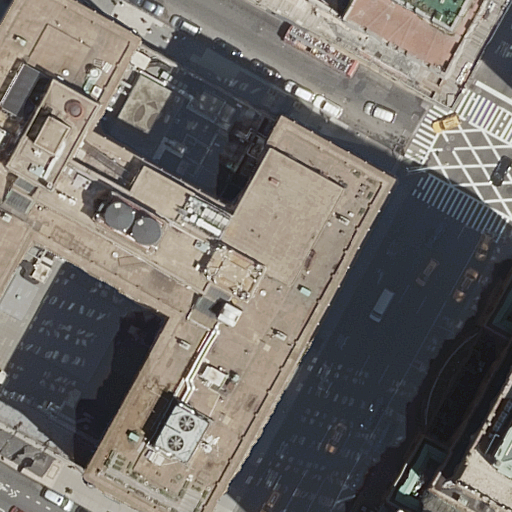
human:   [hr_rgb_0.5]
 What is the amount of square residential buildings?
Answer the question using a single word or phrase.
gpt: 0

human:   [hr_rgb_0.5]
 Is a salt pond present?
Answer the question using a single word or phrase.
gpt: no

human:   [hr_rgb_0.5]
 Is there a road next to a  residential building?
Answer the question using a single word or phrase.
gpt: yes

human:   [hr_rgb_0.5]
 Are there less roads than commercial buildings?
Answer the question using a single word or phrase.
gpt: no

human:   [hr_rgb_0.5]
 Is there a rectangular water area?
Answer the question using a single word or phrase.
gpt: no

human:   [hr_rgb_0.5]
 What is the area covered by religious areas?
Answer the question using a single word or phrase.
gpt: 0m2

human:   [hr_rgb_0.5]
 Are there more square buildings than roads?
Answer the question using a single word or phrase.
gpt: no

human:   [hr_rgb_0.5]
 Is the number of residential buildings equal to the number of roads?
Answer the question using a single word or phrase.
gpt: no

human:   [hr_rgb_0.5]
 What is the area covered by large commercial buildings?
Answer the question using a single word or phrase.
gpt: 0m2

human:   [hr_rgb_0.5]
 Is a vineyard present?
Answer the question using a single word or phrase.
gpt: no

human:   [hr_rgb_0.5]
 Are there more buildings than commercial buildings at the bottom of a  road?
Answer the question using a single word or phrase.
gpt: yes

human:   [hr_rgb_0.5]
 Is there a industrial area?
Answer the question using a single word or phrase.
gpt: no

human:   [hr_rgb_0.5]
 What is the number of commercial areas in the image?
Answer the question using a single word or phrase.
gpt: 0

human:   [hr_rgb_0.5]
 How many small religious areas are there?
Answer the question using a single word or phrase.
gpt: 0

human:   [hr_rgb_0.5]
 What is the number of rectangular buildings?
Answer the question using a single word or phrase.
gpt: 3

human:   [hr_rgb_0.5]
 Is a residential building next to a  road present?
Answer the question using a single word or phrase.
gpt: yes

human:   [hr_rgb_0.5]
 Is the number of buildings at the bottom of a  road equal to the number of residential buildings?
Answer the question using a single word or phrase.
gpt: no

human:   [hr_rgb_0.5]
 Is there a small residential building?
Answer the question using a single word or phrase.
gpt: yes

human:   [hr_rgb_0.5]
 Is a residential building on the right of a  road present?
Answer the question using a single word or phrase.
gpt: yes

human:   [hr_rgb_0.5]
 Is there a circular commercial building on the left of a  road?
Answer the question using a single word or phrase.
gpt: no

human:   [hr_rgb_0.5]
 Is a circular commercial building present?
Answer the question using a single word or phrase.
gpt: no

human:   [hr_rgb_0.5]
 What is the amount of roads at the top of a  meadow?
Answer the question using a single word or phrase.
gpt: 0

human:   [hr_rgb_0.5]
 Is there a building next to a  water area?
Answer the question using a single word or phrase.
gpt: no

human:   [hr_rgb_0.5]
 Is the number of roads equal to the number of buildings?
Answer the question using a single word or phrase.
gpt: no

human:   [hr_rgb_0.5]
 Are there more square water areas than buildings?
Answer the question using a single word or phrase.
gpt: no

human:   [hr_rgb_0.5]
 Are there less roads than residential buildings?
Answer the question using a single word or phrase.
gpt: no

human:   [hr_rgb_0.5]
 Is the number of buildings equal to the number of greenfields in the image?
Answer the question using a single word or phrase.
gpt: no

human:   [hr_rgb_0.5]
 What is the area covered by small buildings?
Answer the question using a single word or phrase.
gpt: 27m2

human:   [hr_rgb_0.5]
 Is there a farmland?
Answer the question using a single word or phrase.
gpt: no

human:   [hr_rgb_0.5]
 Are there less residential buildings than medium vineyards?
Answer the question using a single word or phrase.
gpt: no

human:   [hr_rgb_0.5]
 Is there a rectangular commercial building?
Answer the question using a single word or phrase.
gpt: no

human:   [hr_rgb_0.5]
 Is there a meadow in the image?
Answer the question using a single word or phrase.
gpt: no

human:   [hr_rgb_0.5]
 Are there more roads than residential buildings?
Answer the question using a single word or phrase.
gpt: yes

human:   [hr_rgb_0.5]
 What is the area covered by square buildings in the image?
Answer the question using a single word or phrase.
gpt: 0m2

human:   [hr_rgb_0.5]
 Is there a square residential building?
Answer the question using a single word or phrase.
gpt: no

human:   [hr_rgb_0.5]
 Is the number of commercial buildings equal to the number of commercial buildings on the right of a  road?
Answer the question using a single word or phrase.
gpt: yes